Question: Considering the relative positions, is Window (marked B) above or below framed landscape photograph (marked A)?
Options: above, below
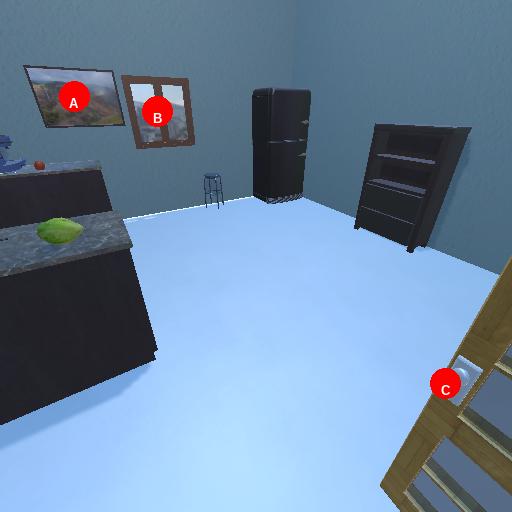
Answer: above